Field crop: maize
Growth stage: 2
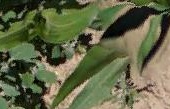
Species: maize